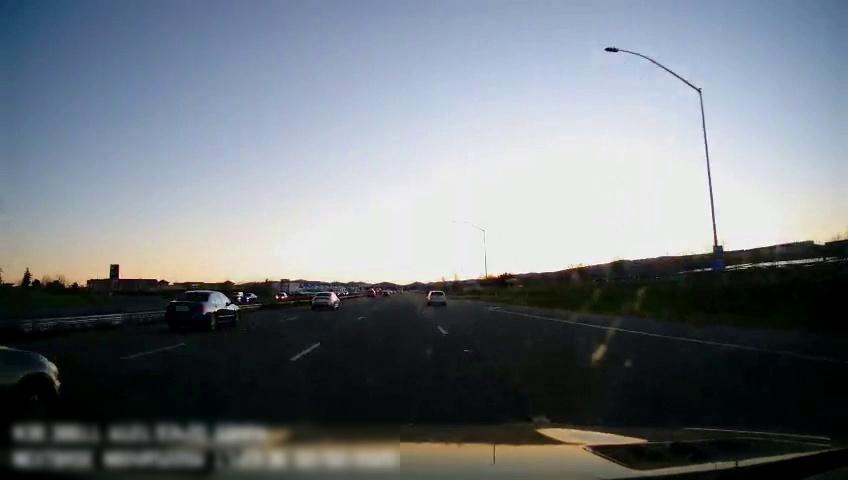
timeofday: Dusk/Dawn/Twilight
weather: Cloudy
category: Drivable Space
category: Vehicles | Car
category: Vehicles | SUV
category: Vehicles | Car
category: Vehicles | Car
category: Vehicles | Car
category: Vehicles | Car
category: Vehicles | SUV
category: Vehicles | SUV
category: Lanes | Current Lane
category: Lanes | Current Lane
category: Lanes | Alternate Lane
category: Lanes | Alternate Lane